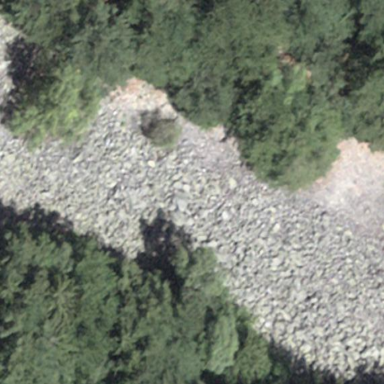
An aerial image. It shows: Scree landscape.